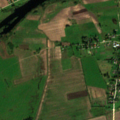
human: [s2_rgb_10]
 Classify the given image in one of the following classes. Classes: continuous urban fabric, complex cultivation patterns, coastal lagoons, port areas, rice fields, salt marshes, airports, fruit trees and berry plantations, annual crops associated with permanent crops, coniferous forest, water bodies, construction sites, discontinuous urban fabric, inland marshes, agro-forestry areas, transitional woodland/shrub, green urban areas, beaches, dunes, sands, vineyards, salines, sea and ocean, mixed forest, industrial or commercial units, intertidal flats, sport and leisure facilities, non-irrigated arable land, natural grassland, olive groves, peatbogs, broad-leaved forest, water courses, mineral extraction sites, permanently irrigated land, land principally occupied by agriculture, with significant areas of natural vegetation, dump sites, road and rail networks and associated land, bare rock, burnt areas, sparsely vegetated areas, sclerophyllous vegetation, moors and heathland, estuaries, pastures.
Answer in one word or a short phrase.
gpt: discontinuous urban fabric, non-irrigated arable land, complex cultivation patterns, water bodies